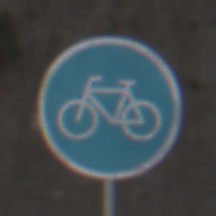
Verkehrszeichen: Radweg
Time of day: MorningAfternoon
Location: Outdoor (Suburban)
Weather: PartlyCloudy
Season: NotSpecified
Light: Natural